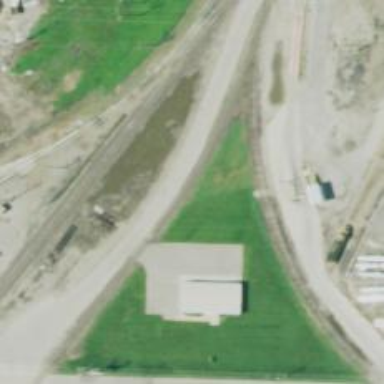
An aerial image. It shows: Railway siding with rails.